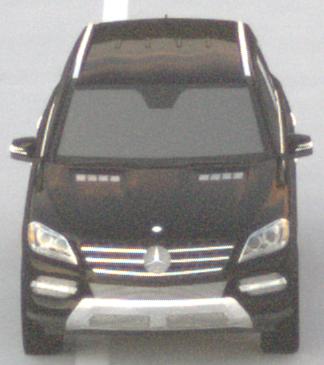
Make: Mercedes-Benz
Model: ML 350
Detailed model: M-Class (166)
Model produced from: 2011/11
Model produced until: 2014/10
Doors: 5
Color: black
Road condition: dry road
Daytime: sunrise or sunset
Contrast: low contrast